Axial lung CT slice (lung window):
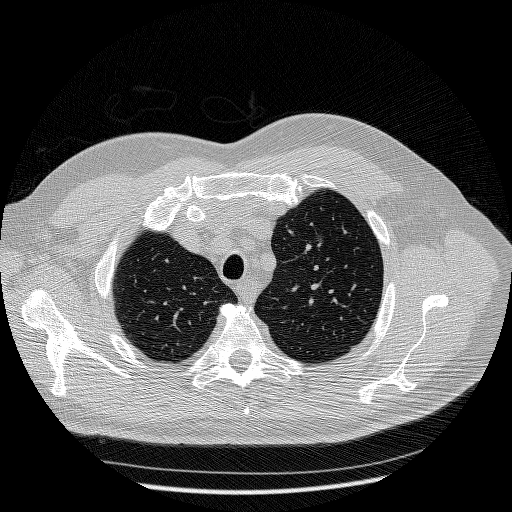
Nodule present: yes
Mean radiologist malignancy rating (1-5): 3.333